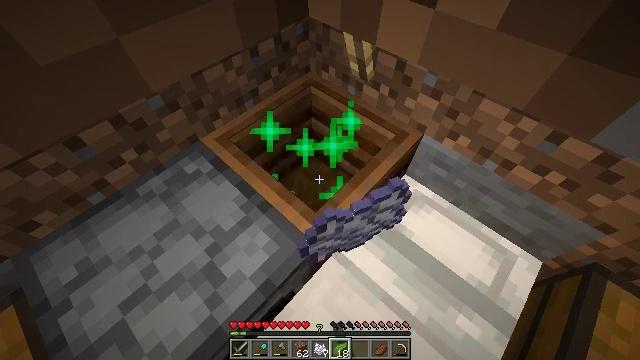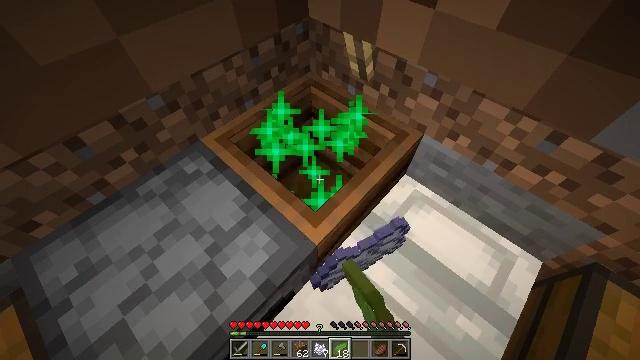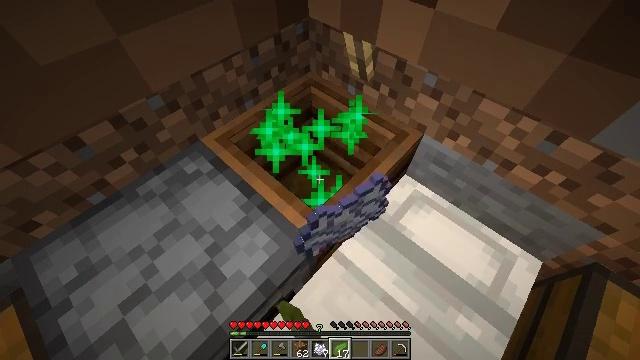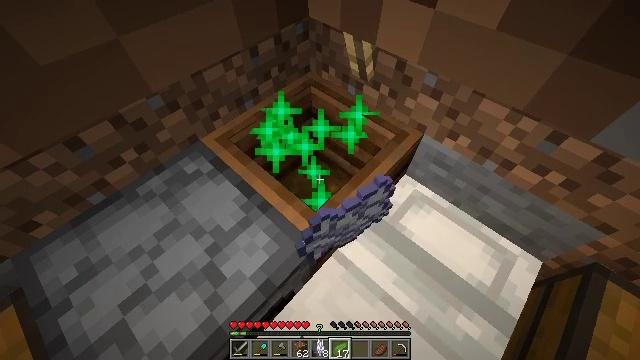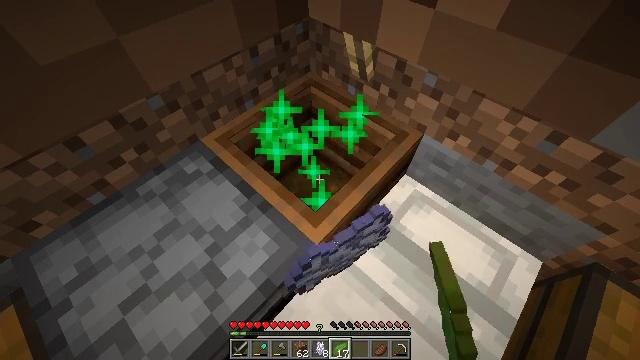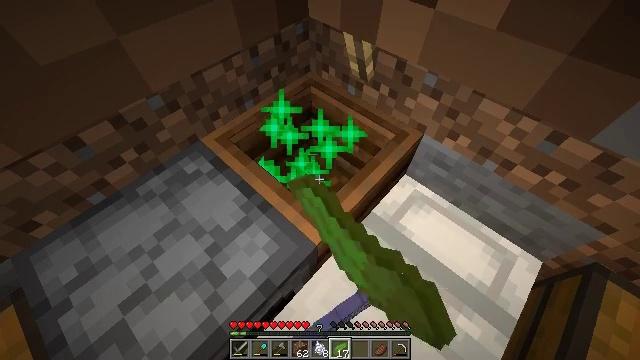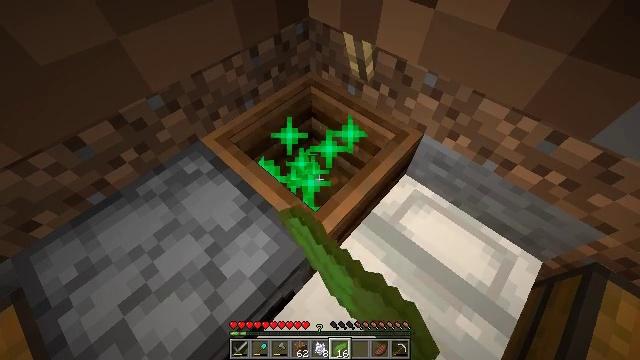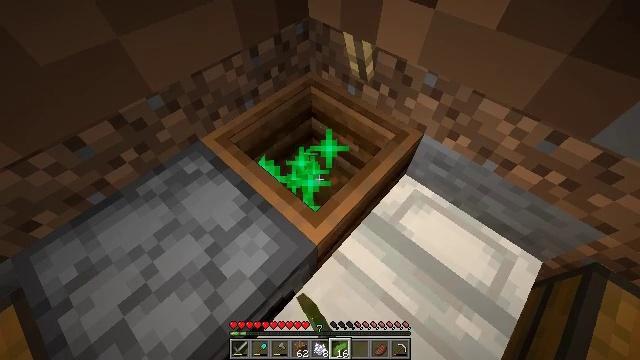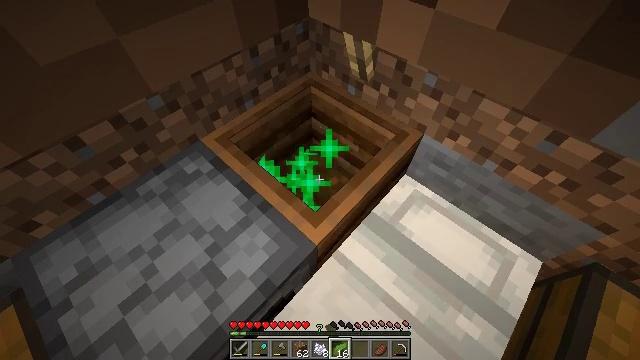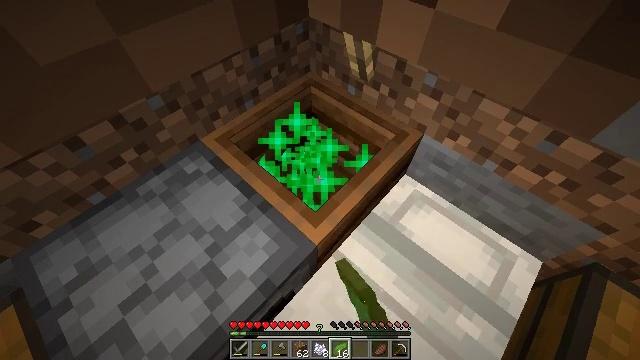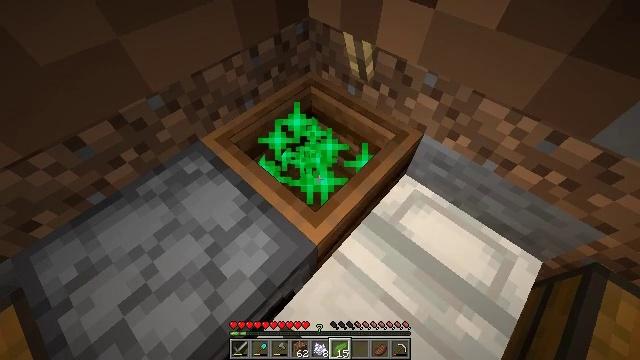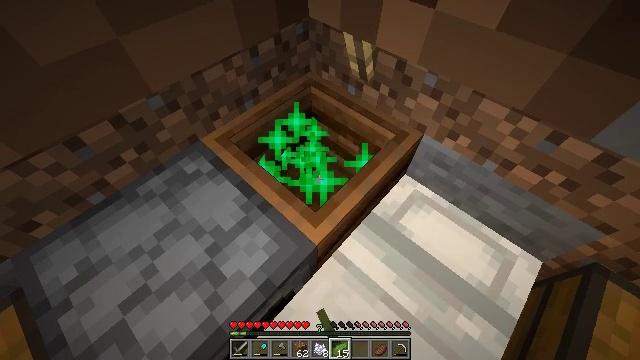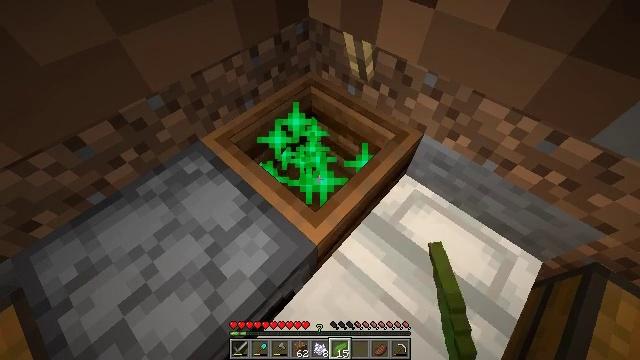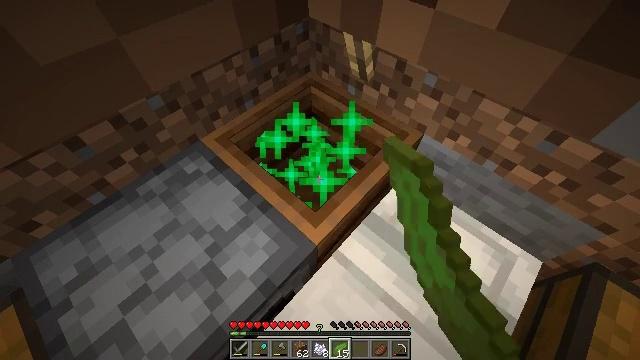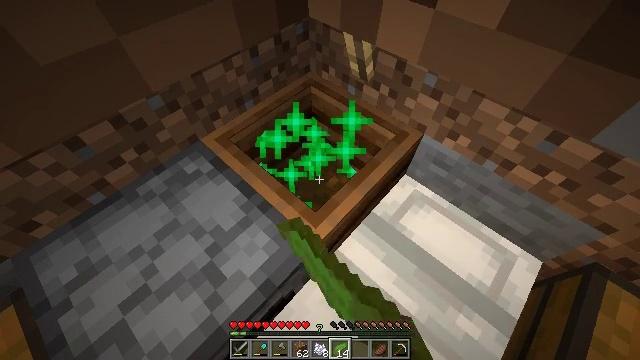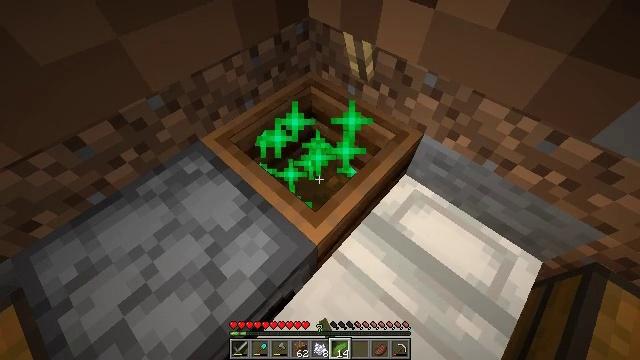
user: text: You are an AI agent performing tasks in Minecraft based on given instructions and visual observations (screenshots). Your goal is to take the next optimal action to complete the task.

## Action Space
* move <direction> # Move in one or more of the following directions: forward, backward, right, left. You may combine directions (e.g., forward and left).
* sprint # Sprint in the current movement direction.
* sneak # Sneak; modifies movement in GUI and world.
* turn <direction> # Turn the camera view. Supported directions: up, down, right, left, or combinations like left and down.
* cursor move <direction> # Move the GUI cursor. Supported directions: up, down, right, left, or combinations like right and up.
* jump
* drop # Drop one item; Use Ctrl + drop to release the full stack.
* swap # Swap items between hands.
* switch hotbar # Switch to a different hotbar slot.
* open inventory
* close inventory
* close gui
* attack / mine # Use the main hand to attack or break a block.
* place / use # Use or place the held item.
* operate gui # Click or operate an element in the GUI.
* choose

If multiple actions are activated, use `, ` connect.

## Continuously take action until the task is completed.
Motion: motion action
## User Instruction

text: Use materials to create white dye.
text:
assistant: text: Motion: use / place
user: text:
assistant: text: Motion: use / place
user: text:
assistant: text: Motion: use / place
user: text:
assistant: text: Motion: use / place
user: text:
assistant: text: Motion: use / place
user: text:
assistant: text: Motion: use / place
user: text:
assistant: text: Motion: use / place
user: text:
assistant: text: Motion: use / place
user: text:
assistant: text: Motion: use / place
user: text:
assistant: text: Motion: use / place
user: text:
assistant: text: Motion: use / place
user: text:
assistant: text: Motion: use / place
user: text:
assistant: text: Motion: use / place
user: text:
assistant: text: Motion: use / place
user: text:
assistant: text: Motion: use / place
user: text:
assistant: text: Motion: use / place
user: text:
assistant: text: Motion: use / place
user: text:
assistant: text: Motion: use / place
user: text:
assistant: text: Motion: use / place
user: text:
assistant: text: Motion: use / place
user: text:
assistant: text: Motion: use / place
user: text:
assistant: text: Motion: use / place
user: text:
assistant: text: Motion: use / place
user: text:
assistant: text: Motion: use / place
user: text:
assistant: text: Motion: use / place
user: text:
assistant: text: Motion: use / place
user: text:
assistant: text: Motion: use / place
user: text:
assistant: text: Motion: use / place
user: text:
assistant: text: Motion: use / place
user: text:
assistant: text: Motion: use / place